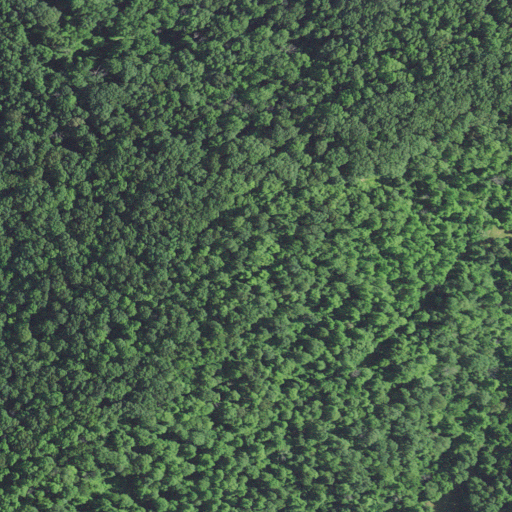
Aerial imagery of mountain in West Virginia named Pine Knob containing only deciduous forest